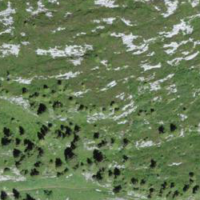
EUNIS habitat code: 23
Species observed at this site:
Vincetoxicum hirundinaria